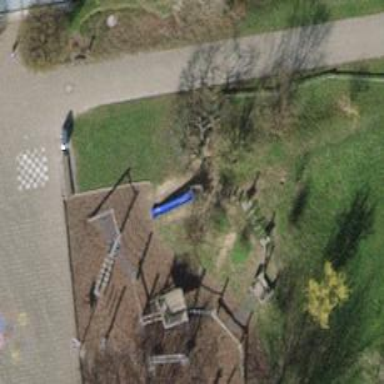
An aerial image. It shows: Playground area for leisure land.